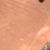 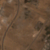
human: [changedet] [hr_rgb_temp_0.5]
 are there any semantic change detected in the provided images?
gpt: Desert left the place to urbanization.